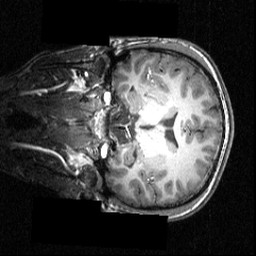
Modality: T1w
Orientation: coronal
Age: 18
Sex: male
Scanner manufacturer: siemens
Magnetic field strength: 3.951 T
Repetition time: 1.5 s
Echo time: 0.00335 s